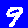
Digit: 9